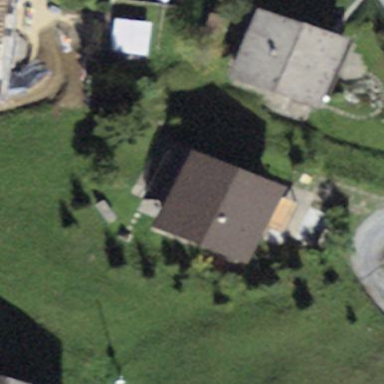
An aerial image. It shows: Detached building with gabled roof.